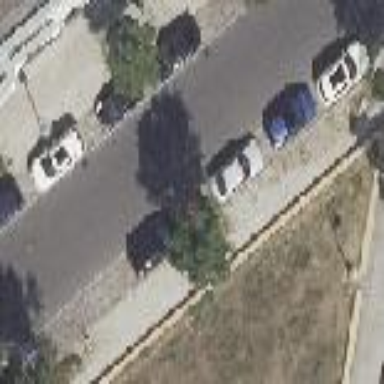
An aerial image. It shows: Street side parking with sett surface.